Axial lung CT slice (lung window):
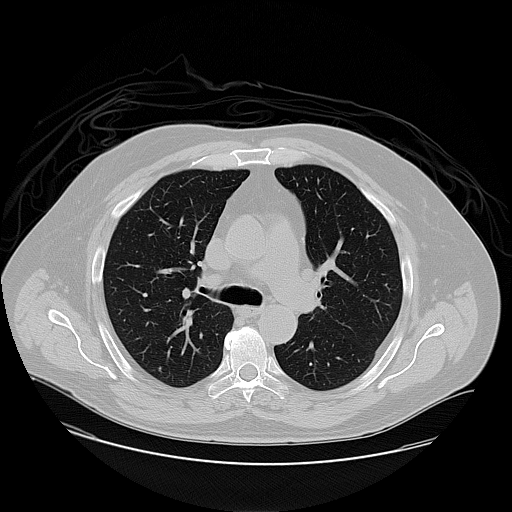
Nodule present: no